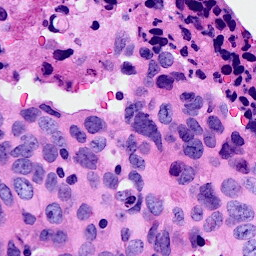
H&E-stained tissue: Breast